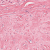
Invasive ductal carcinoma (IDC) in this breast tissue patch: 0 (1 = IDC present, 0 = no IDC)